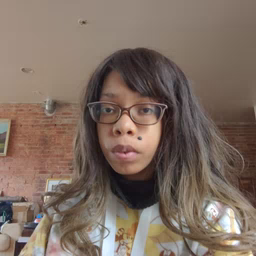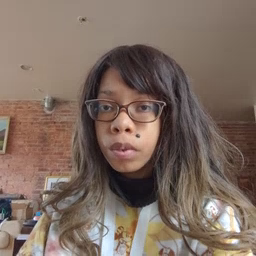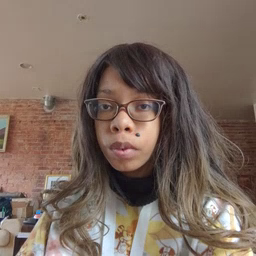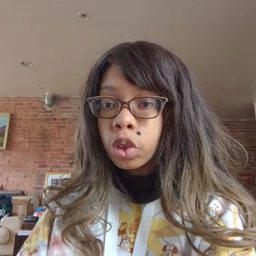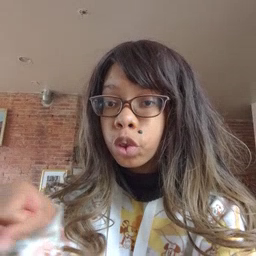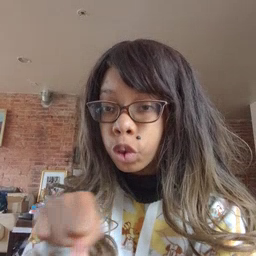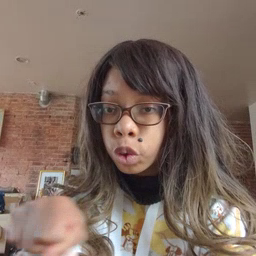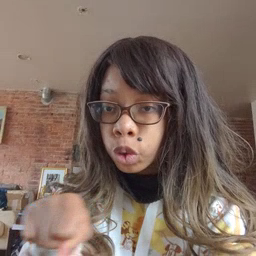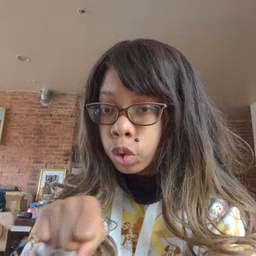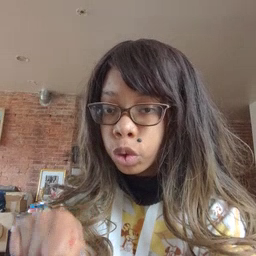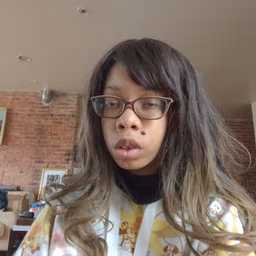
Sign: shoe